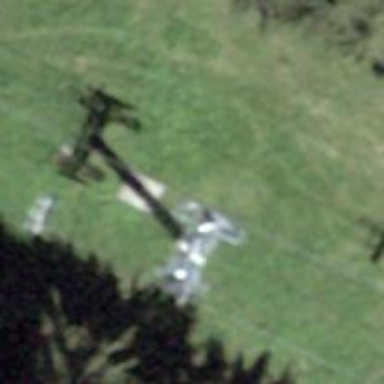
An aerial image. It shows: Pylon for aerialway.